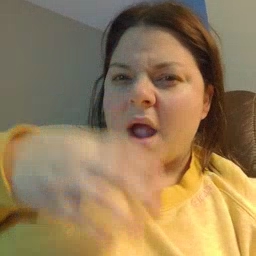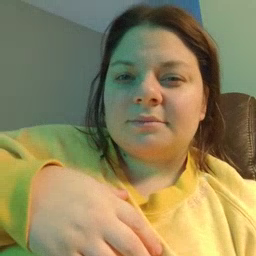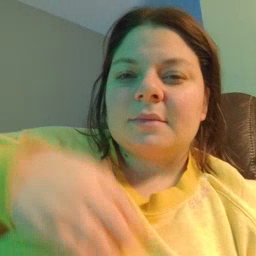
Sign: mad